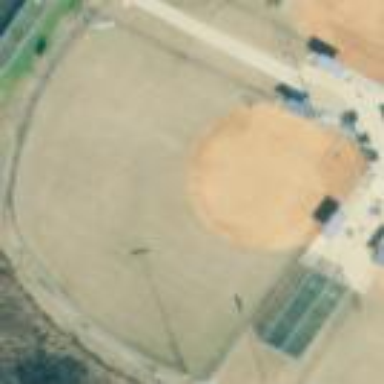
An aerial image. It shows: Baseball pitch for leisure land.